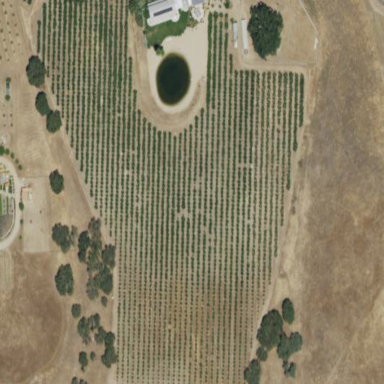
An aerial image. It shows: Orchard.